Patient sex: F
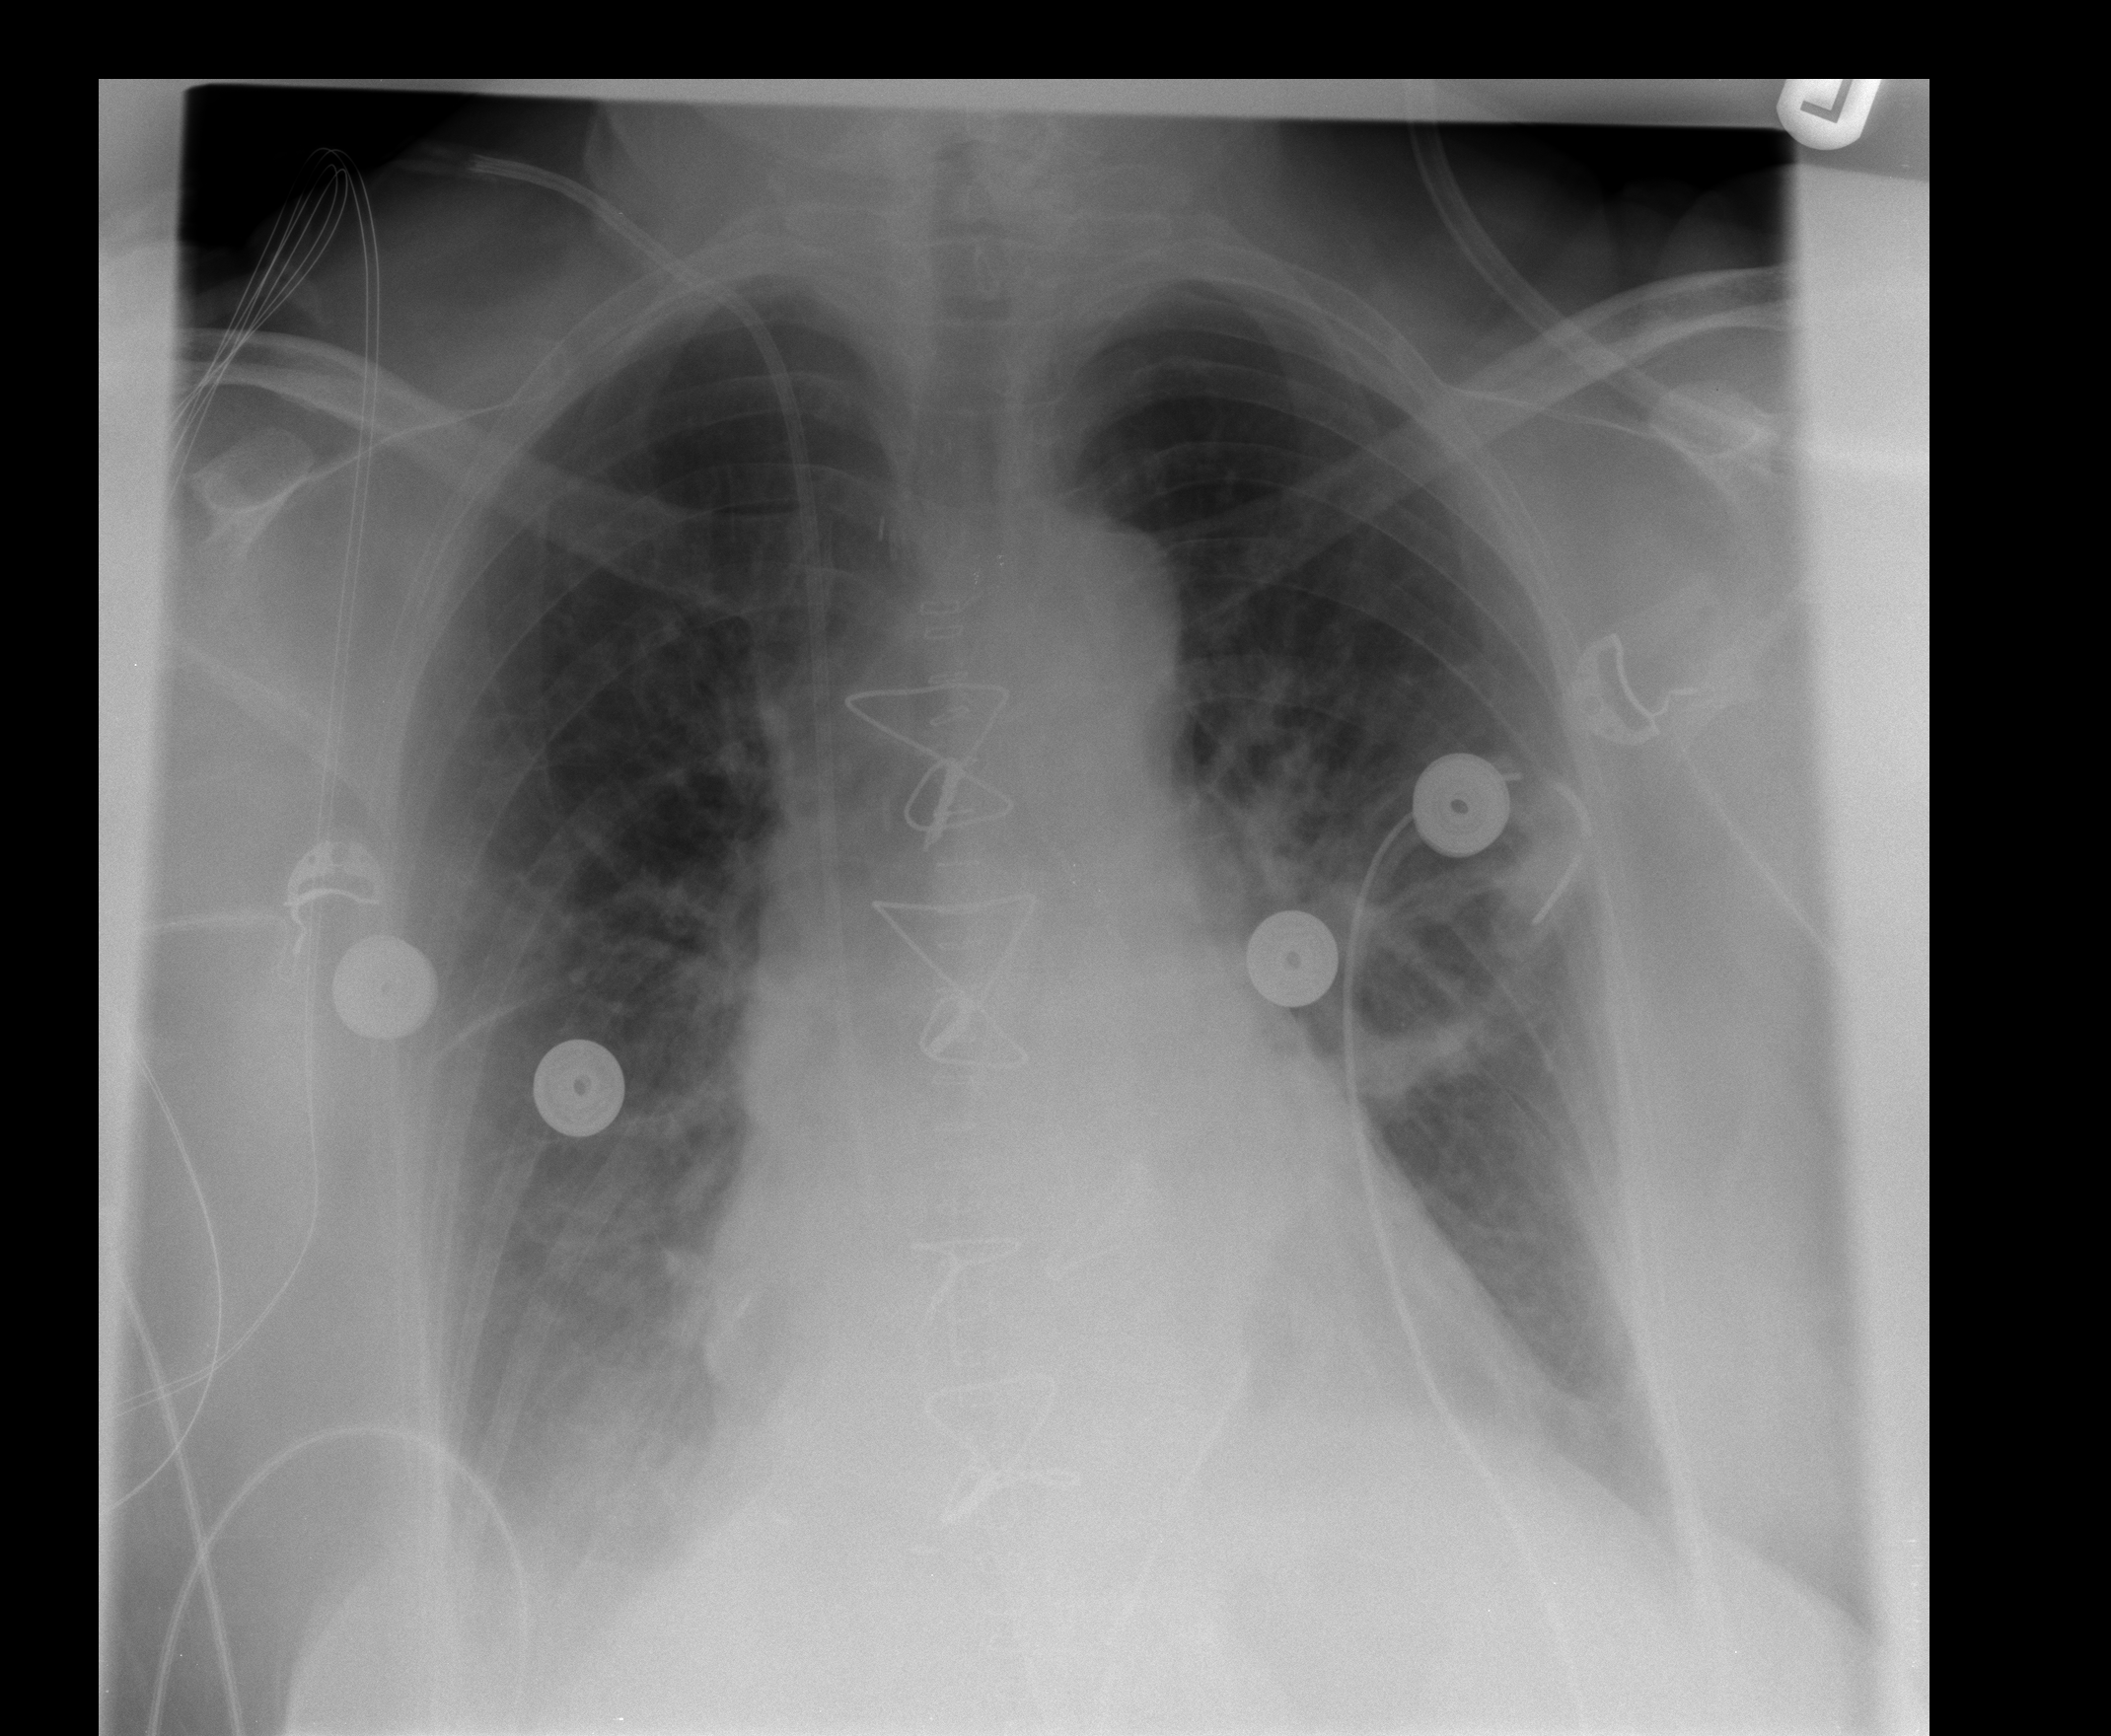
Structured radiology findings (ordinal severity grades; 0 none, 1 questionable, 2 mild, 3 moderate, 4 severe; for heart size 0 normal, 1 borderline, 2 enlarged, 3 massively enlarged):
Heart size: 0
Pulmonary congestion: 2
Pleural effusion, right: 1
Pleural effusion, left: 1
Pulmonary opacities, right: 0
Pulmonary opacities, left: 0
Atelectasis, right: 0
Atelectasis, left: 2